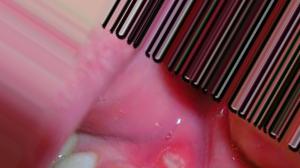
Condition: Mouth Ulcer